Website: crate-barrel
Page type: payment
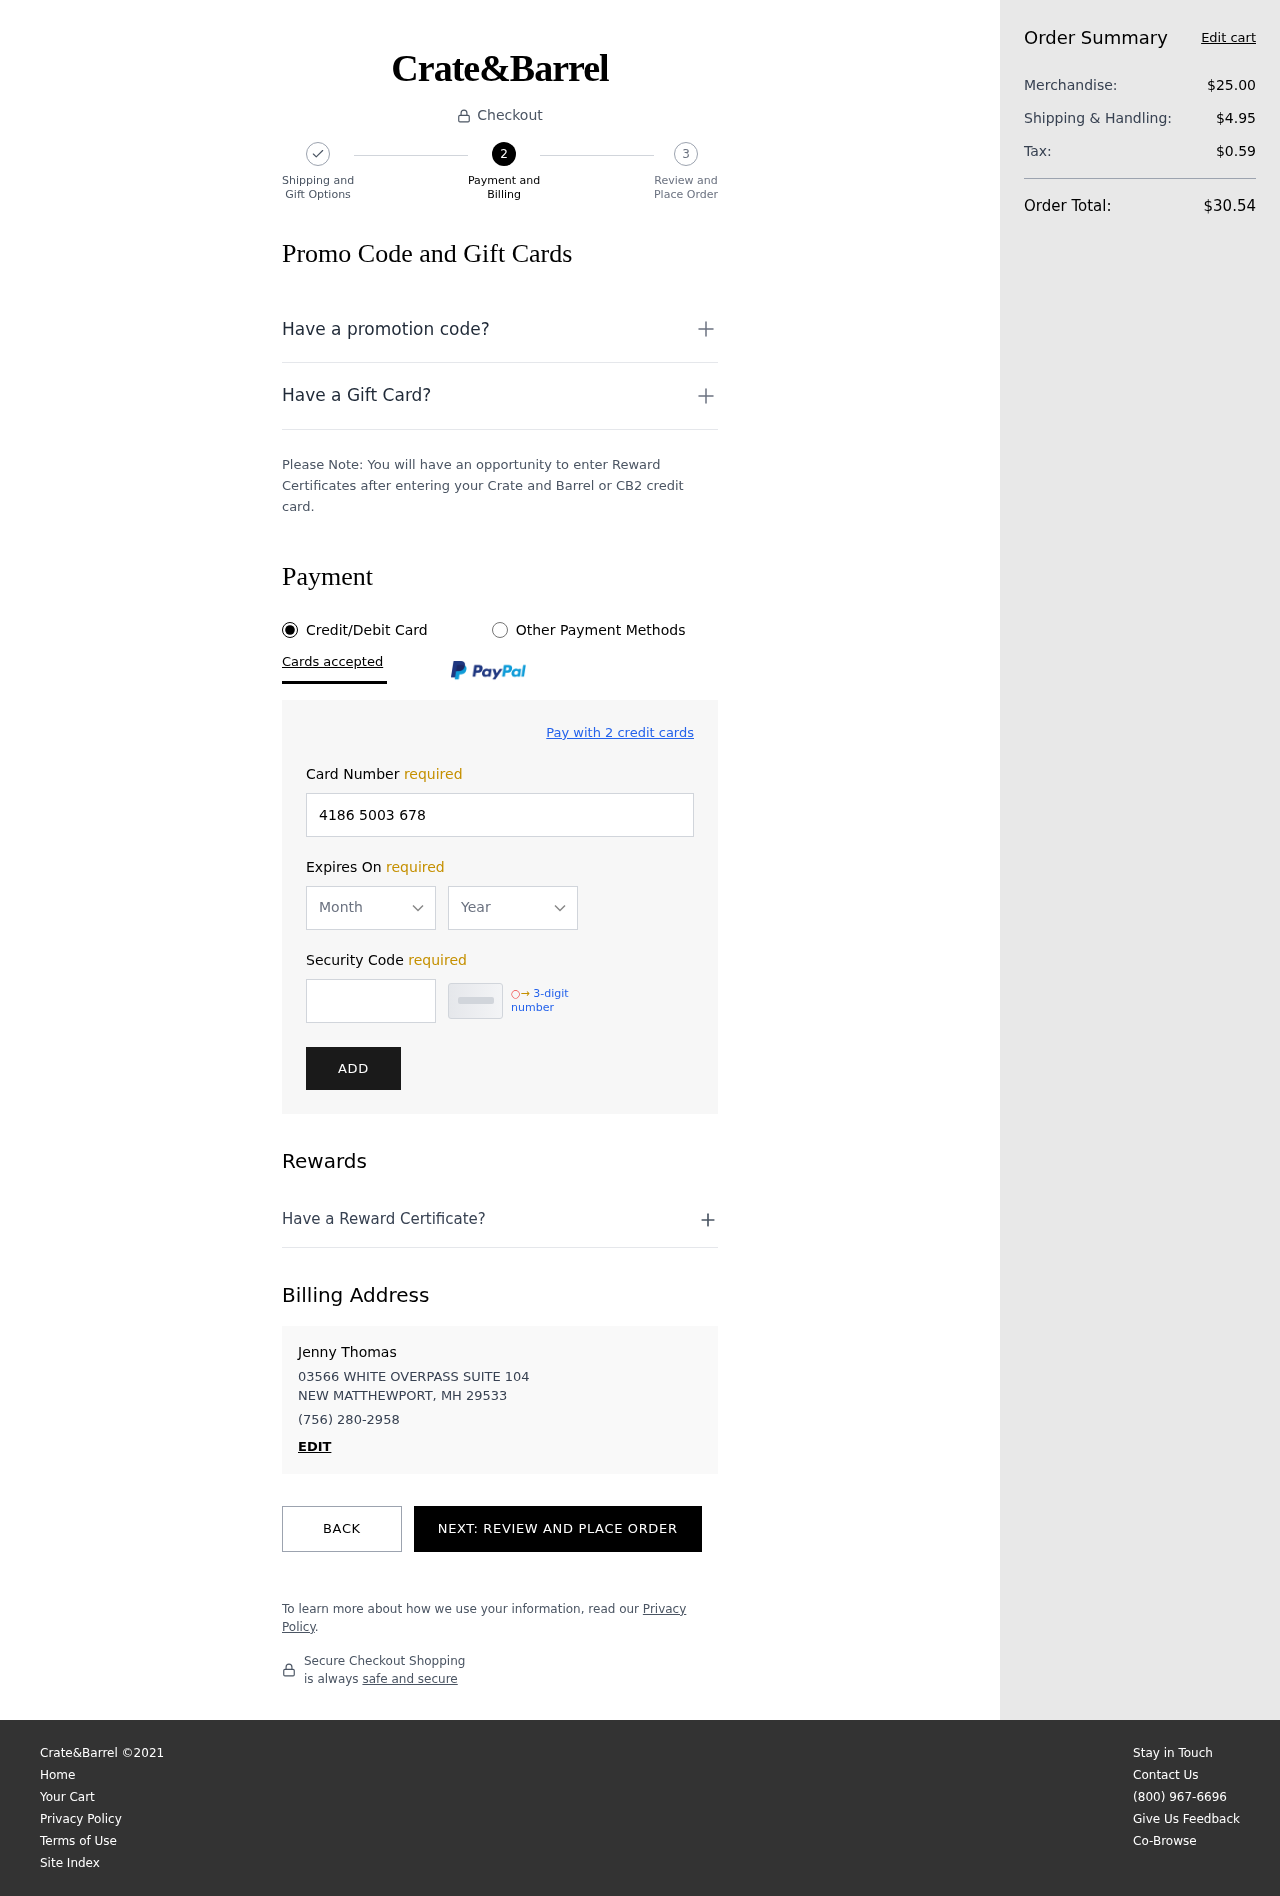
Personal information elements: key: PII_CARD_EXPIRY_MONTH
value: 07
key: PII_CARD_EXPIRY_YEAR
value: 28
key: PII_CITY_STATE_ZIP
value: NEW MATTHEWPORT, MH 29533
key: PII_FULLNAME
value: Jenny Thomas
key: PII_PHONE
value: (756) 280-2958
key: PII_STREET
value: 03566 WHITE OVERPASS SUITE 104
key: PII_CARD_NUMBER
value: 4186 5003 6784 8436
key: PII_CARD_CVV
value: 380
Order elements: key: ORDER_SUBTOTAL
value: $25.00
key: ORDER_SHIPPING_COST
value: $4.95
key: ORDER_TAX
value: $0.59
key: ORDER_TOTAL
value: $30.54